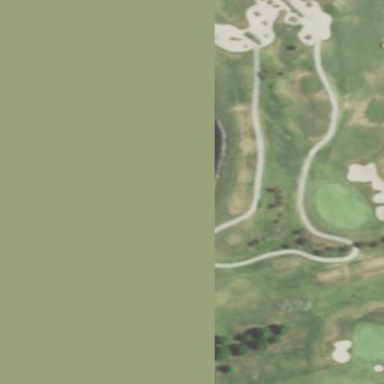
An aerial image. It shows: Water hazard on golf course. The hazard is natural water feature.